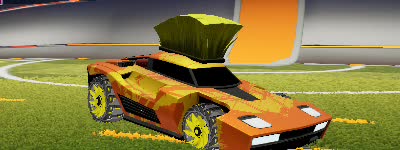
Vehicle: breakout